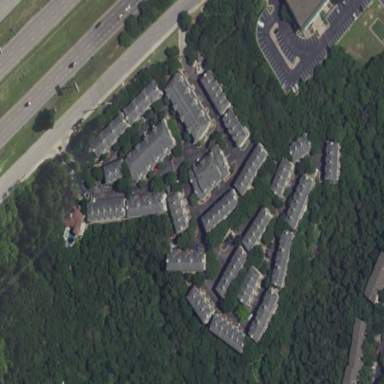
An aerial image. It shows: Residential area with apartments.